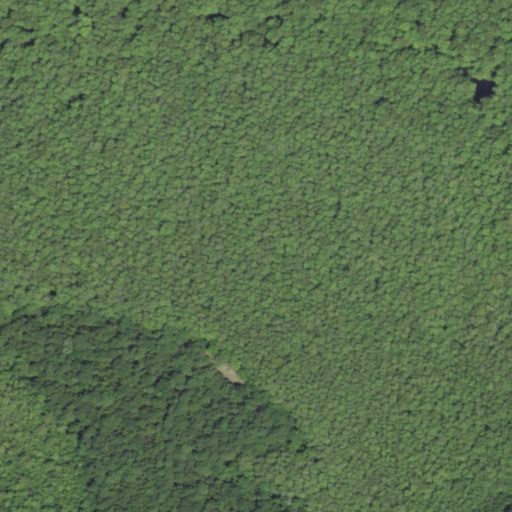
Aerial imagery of island in Louisiana named Jayhawkers Island containing woody wetlands, mixed forest, and evergreen forest